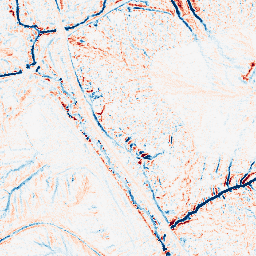
Category: edge_preserving
Decomposition family: median
Decomposition parameters: size: 7
Upsampling method: lanczos
Upsampling parameters: scale: 4
Upsampling scale: 4